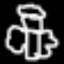
Label: angel